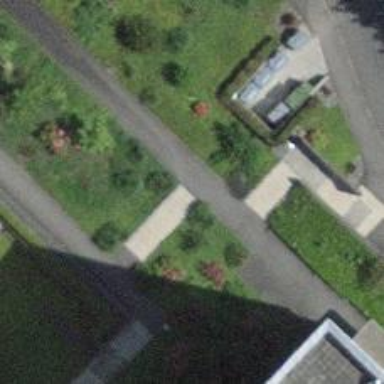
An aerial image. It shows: Set of steps on the road.